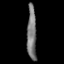
Tissue: skin
Cell type: Fibroblasts
Senescence score: 0.7951
Nuclear area (px): 495
Mean DAPI intensity: 120.497